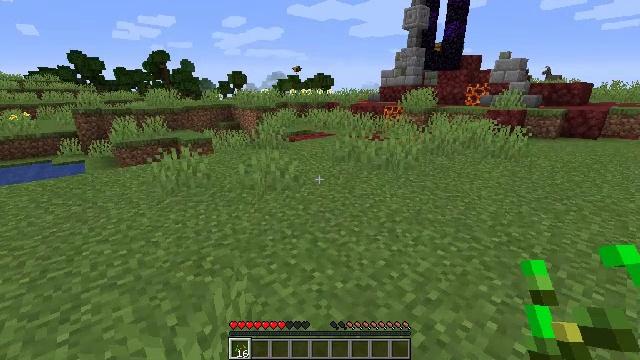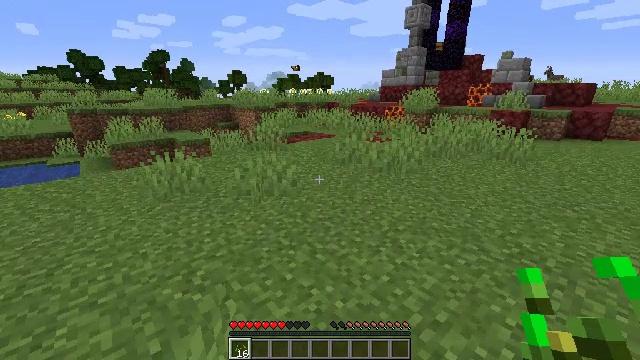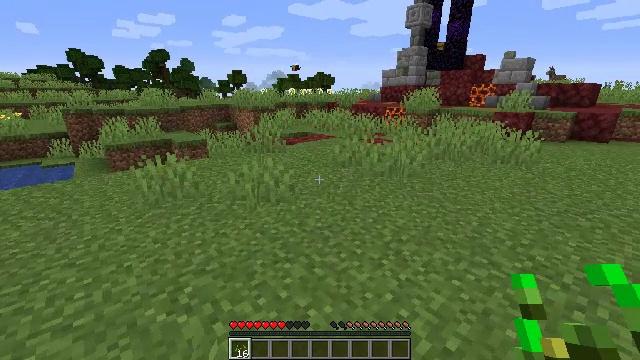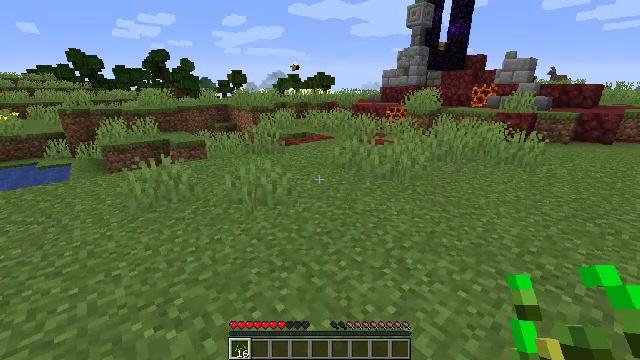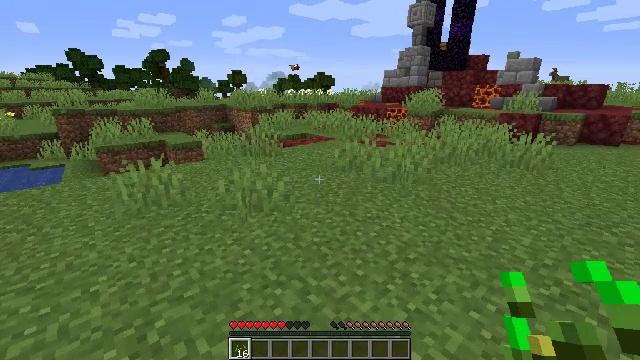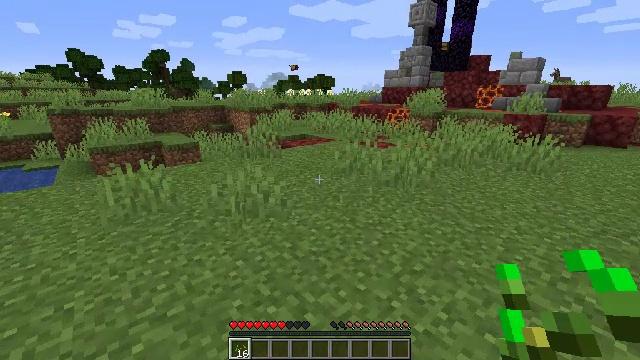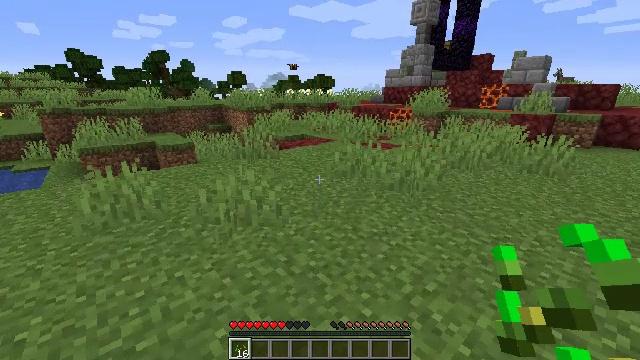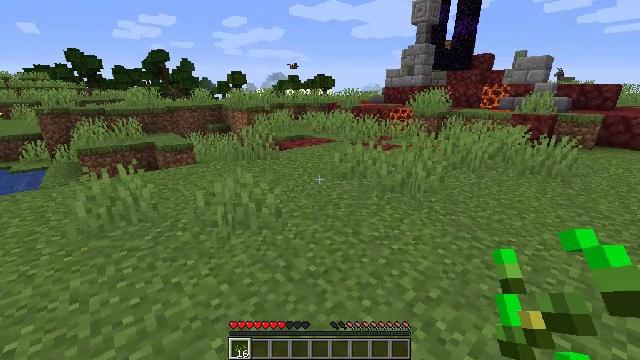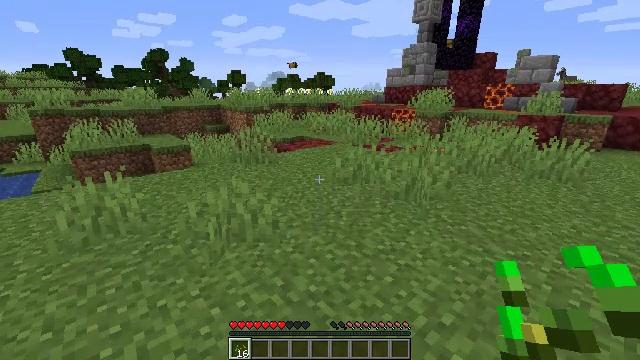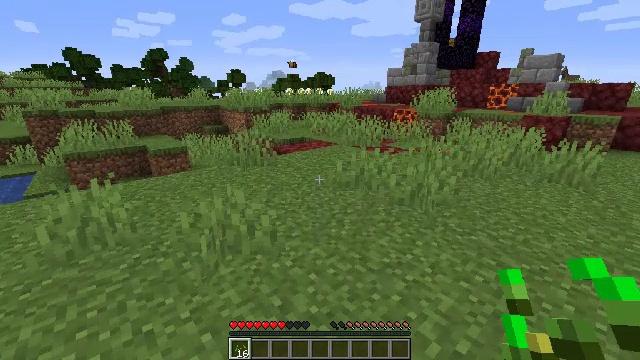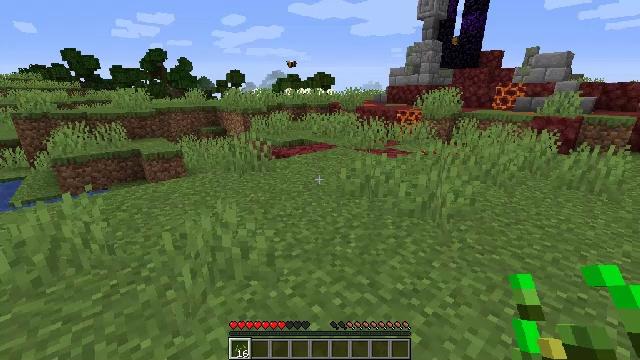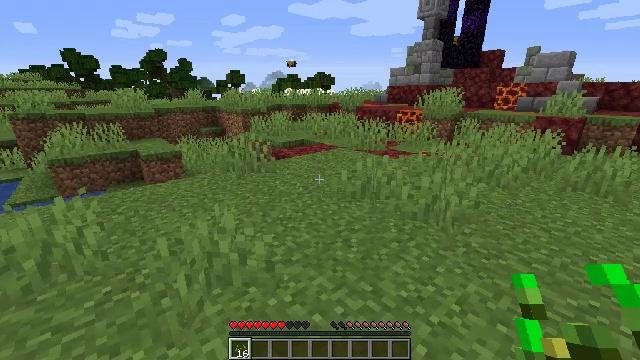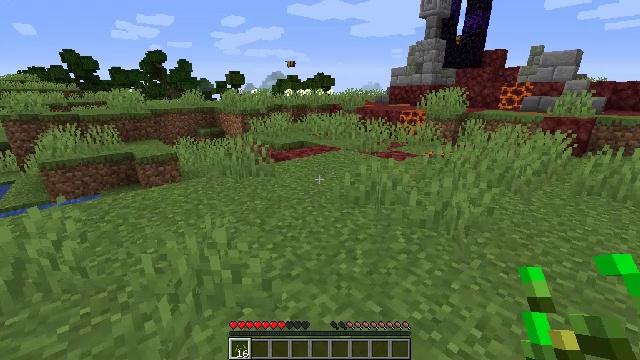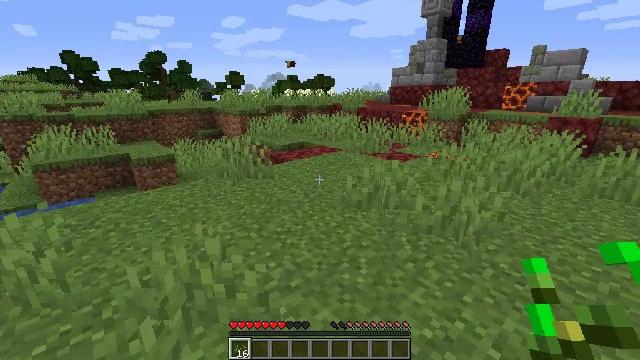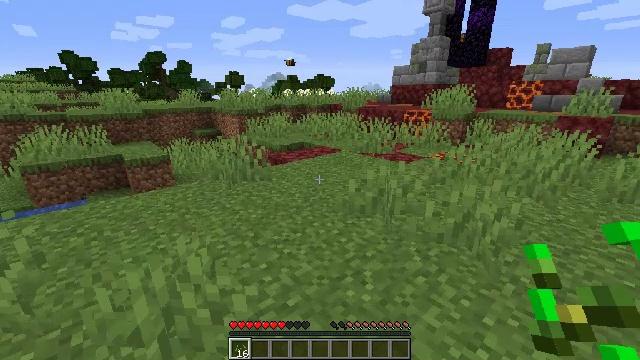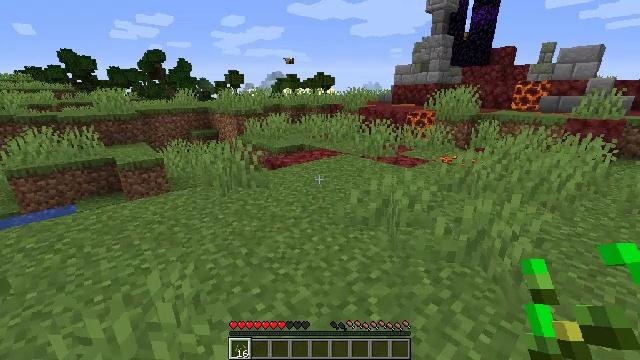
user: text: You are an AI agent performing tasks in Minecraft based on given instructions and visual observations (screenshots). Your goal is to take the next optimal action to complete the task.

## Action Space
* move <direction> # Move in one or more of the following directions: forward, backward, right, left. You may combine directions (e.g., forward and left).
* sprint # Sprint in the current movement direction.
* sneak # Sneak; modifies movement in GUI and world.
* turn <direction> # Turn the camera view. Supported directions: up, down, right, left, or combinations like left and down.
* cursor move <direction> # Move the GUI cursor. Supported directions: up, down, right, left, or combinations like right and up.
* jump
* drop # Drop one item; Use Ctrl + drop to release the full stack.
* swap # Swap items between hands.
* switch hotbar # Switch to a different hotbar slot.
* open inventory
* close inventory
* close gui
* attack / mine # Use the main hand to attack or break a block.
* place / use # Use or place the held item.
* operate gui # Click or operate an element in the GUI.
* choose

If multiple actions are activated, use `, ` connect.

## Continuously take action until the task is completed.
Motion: motion action
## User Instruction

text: Gather grass block for landscaping.
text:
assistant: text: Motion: move forward
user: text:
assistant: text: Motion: move forward
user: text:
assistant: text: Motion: move forward
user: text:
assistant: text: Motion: move forward
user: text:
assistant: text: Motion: move forward
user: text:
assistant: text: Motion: move forward
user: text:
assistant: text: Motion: move forward
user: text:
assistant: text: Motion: move forward
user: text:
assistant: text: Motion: move forward
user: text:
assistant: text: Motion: move forward
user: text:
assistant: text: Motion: move forward
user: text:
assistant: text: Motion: move forward
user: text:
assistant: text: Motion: move forward
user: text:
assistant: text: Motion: move forward
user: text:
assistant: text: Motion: move forward
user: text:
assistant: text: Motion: move forward
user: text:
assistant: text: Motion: move forward
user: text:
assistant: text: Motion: move forward
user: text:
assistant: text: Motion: move forward
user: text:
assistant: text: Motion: move forward
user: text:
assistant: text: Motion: move forward
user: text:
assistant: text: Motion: move forward
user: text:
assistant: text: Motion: move forward
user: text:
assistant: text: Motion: move forward
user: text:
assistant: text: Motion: move forward
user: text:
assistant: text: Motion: move forward
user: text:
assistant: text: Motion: move forward
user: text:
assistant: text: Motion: move forward
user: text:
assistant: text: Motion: move forward
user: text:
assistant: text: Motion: move forward